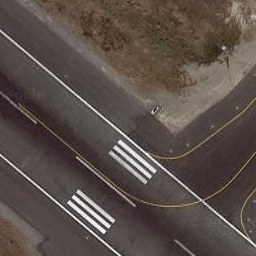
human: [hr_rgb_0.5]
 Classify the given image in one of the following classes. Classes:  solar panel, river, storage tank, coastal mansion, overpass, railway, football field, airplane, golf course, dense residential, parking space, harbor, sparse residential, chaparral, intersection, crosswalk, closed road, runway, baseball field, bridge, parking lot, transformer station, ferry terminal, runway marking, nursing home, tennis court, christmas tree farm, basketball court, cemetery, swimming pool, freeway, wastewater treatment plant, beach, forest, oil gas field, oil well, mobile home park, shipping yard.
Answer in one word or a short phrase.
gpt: runway